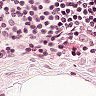
Metastatic tissue present: no